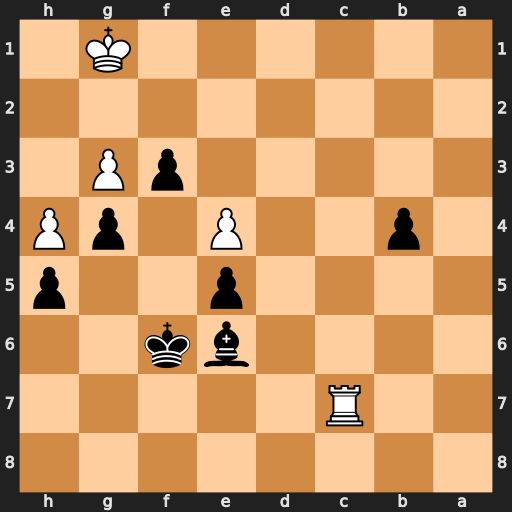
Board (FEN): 8/2R5/4bk2/4p2p/1p2P1pP/5pP1/8/6K1
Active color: b
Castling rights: -
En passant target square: -
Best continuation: Ba2 Rb7 b3 Rb6+ Ke7